Interaction volume radius: 5 \u00c5
Interaction volume height: 40 \u00c5
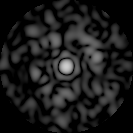
Disorder parameter: 0.8452